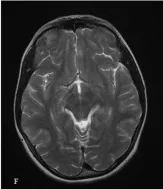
Follow up MRI brain images;. T2 weighted sequence showing significant resolution of left temporal edema.
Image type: radiology (mri)